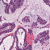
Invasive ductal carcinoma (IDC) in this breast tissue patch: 1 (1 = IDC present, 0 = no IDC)